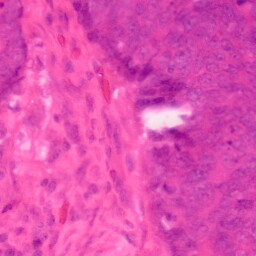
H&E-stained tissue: Colon